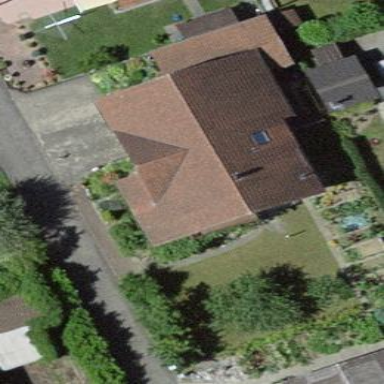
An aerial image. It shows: Building with tile roof.